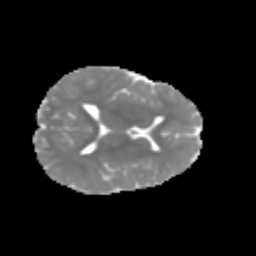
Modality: MD
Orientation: axial
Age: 5
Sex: female
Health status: healthy